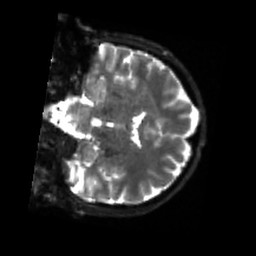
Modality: sbref
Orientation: coronal
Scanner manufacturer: siemens
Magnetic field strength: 3 T
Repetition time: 4 s
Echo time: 0.0594 s